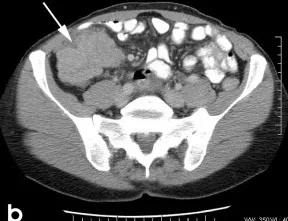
B) The tumour is irregular in outline (arrow) and is closely approximated to the anterior abdominal wall.
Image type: radiology (ct)